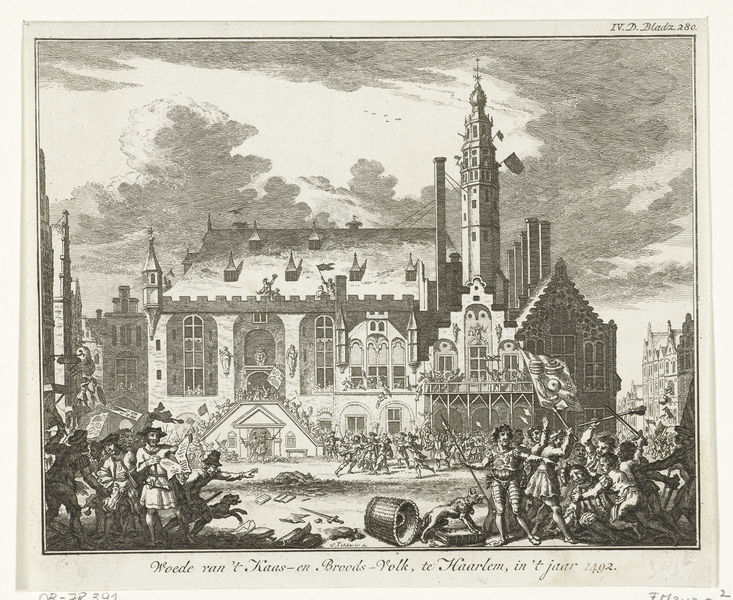
Titel: Opstand van het Kaas- en Broodvolk te Haarlem
Standort: Amsterdam
Institution: Rijksmuseum
Schlagwörter: himmel, kampf, mann, weiß, wolken, landschaft, menschen, stadt, fenster, grau, männer, schwarz, zeichnung, dach, gebäude, haus, hund, niederlande, kirche, kinder, turm, chaos, papier, fahnen, fahne, giebel, graphik, krieg, church, crowd, fight, hat, men, people, soldaten, white, black, grey, windows, korb, dom, aufruhr, druck, druckgraphik, seite, protest, waffen, aufstand, soldat, tumult, fass, rathaus, sieg, cloud, clouds, man, sky, eroberung, building, german, roof, tower, death, fanfare, drawing, kupferstich, black and white, army, dog, sketch, battle, revolution, bau, schwar, flag, town, bauwerk, city, flags, cathedral, war, einmarsch, dutch, trumpet, massacre, barrel, town square, riot, 1600, clubs, beating, haarlem, chuch, flaggs, 1492, baiting, haalem, towerä, flaf, harlem, hoard